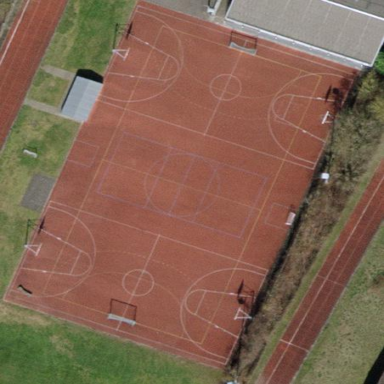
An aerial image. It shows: Basketball court on leisure land pitch.